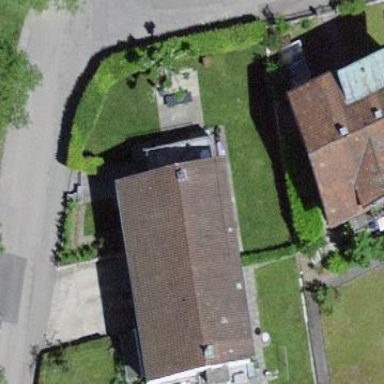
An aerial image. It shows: Terrace-style building with gabled roof.